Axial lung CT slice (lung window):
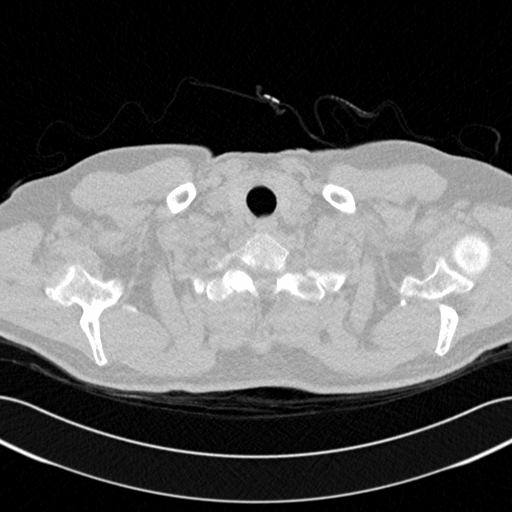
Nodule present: no